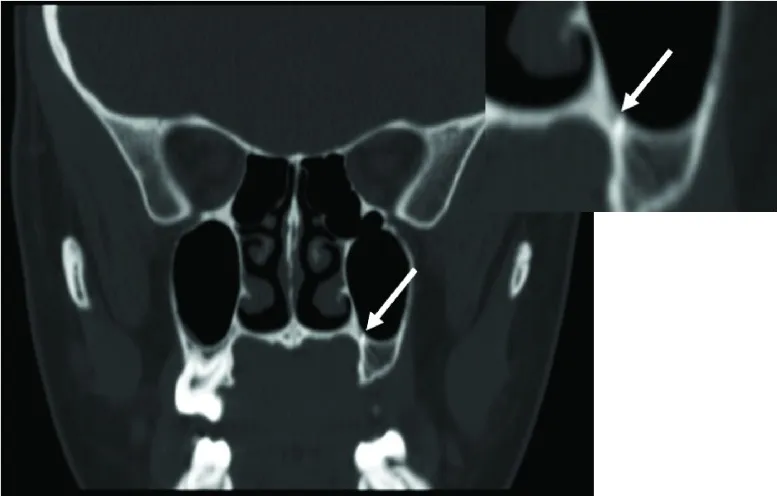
Repeat non-contrasted coronal CT scan. . Retained gutta-percha (white arrow) noted in left maxillary sinus. Inset in the top right corner reveals a zoomed image of the gutta-percha.
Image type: radiology (ct)